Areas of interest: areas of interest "Logistics and Express Delivery"
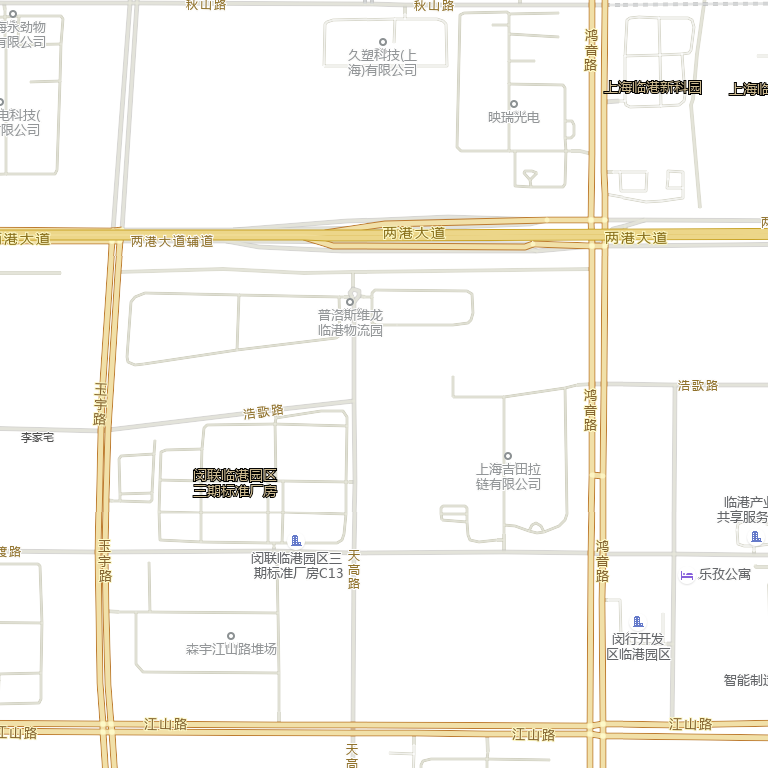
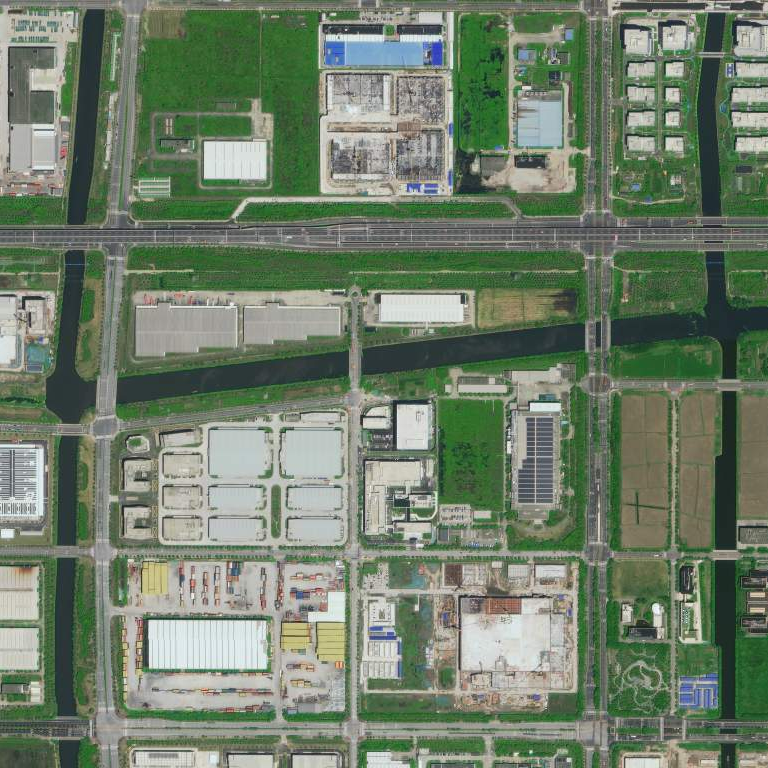